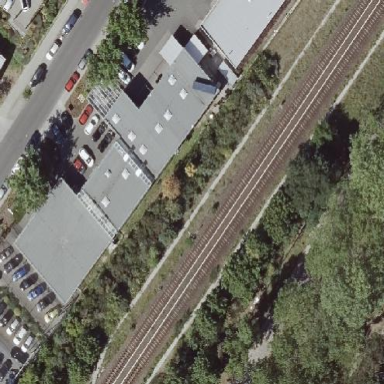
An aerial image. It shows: Building housing car shop providing dealer and repair services.